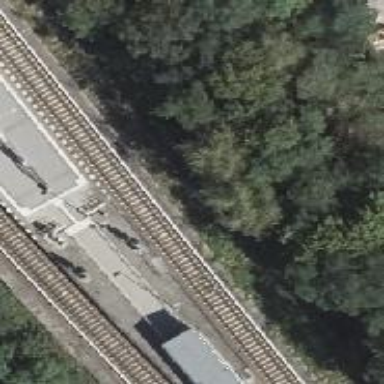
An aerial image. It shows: Railway signal.